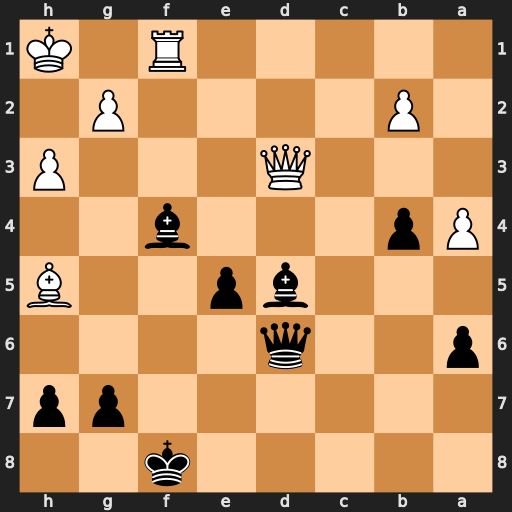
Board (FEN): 5k2/6pp/p2q4/3bp2B/Pp3b2/3Q3P/1P4P1/5R1K
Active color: b
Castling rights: -
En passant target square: -
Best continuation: Bxg2+ Kxg2 Qxd3